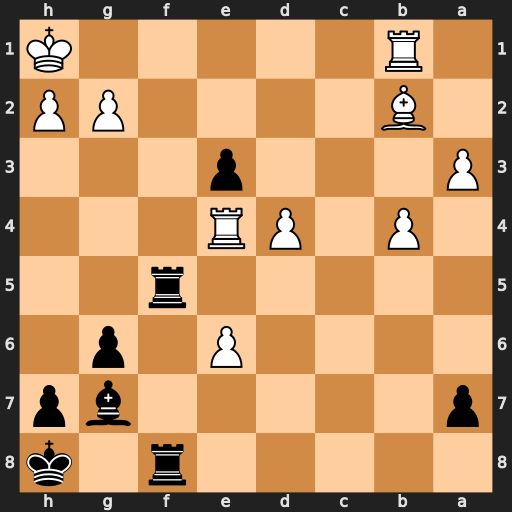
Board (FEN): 5r1k/p5bp/4P1p1/5r2/1P1PR3/P3p3/1B4PP/1R5K
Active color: b
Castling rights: -
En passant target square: -
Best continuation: Rf1+ Rxf1 Rxf1#